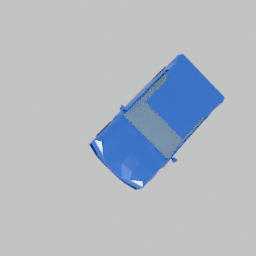
Label: mechanical